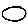
Label: moon